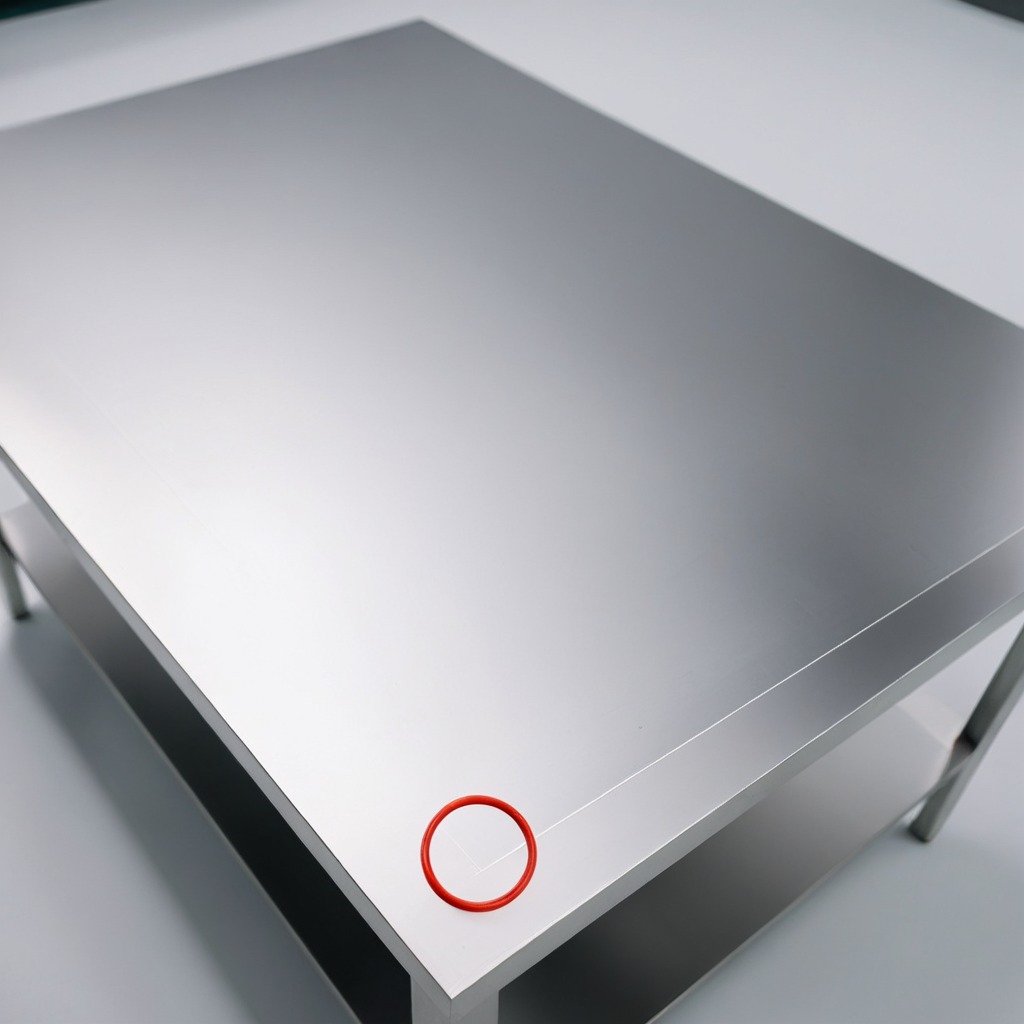
A rubber O-ring is lying on the stainless steel table.